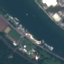
Label: River